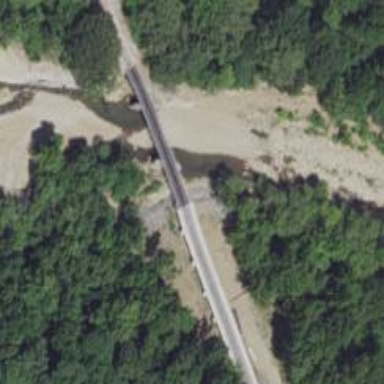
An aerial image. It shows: Trestle bridge over railway tracks.